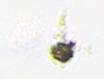
Label: Detritus